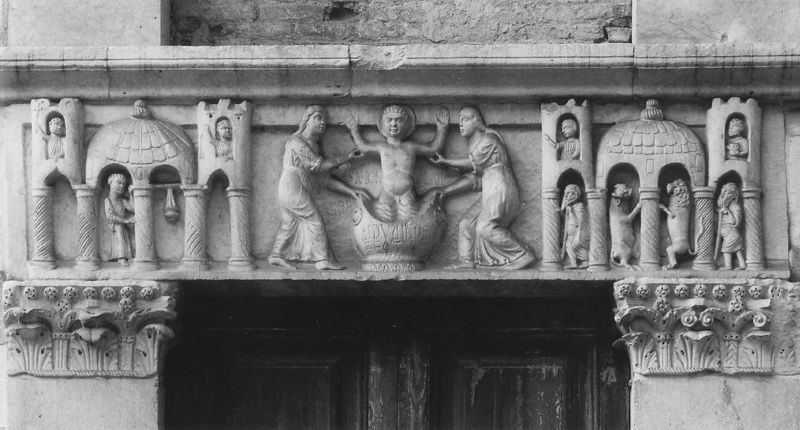
Titel: Südportal, Lucca
Standort: Lucca, S. Salvatore (EU - I)
Schlagwörter: blätter, gott, mann, nackt, wasser, frauen, menschen, stadt, frau, holz, männer, säulen, tür, haus, tier, tiere, ornament, alt, bart, rahmen, stein, häuser, kirche, kind, gotik, stock, turm, vase, relief, wellen, figuren, kuppel, symmetrie, bad, eingang, waage, antike, symmetrisch, becken, kapitell, fries, portal, heiligenschein, löwen, christlich, romanik, tempel, löwe, taufe, wandbild, holztür, tympanon, romanisch, taufbecken, supraporte, freis, taufen, taufe jesu, wandrelief, koks, supraporta, täufling, taufend, taufe jesus, türstürz, battisterium